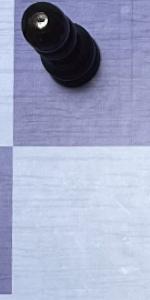
Label: Empty